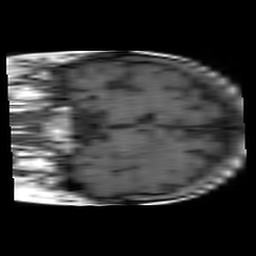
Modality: T1w
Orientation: coronal
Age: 80
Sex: female
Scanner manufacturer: philips
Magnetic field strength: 1.5 T
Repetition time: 0.5456 s
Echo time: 0.011 s